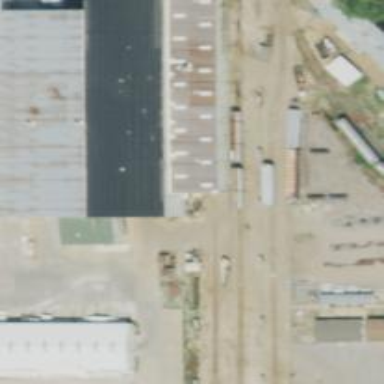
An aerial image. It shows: Building passage tunnel for rail spur service.